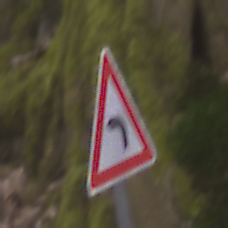
Verkehrszeichen: KurveLinks
Umgebung: Outdoor, Nature
Tageszeit: MorningAfternoon
Wetter: Overcast
Licht: Natural
Jahreszeit: Autumn
Kontrast: LowContrast